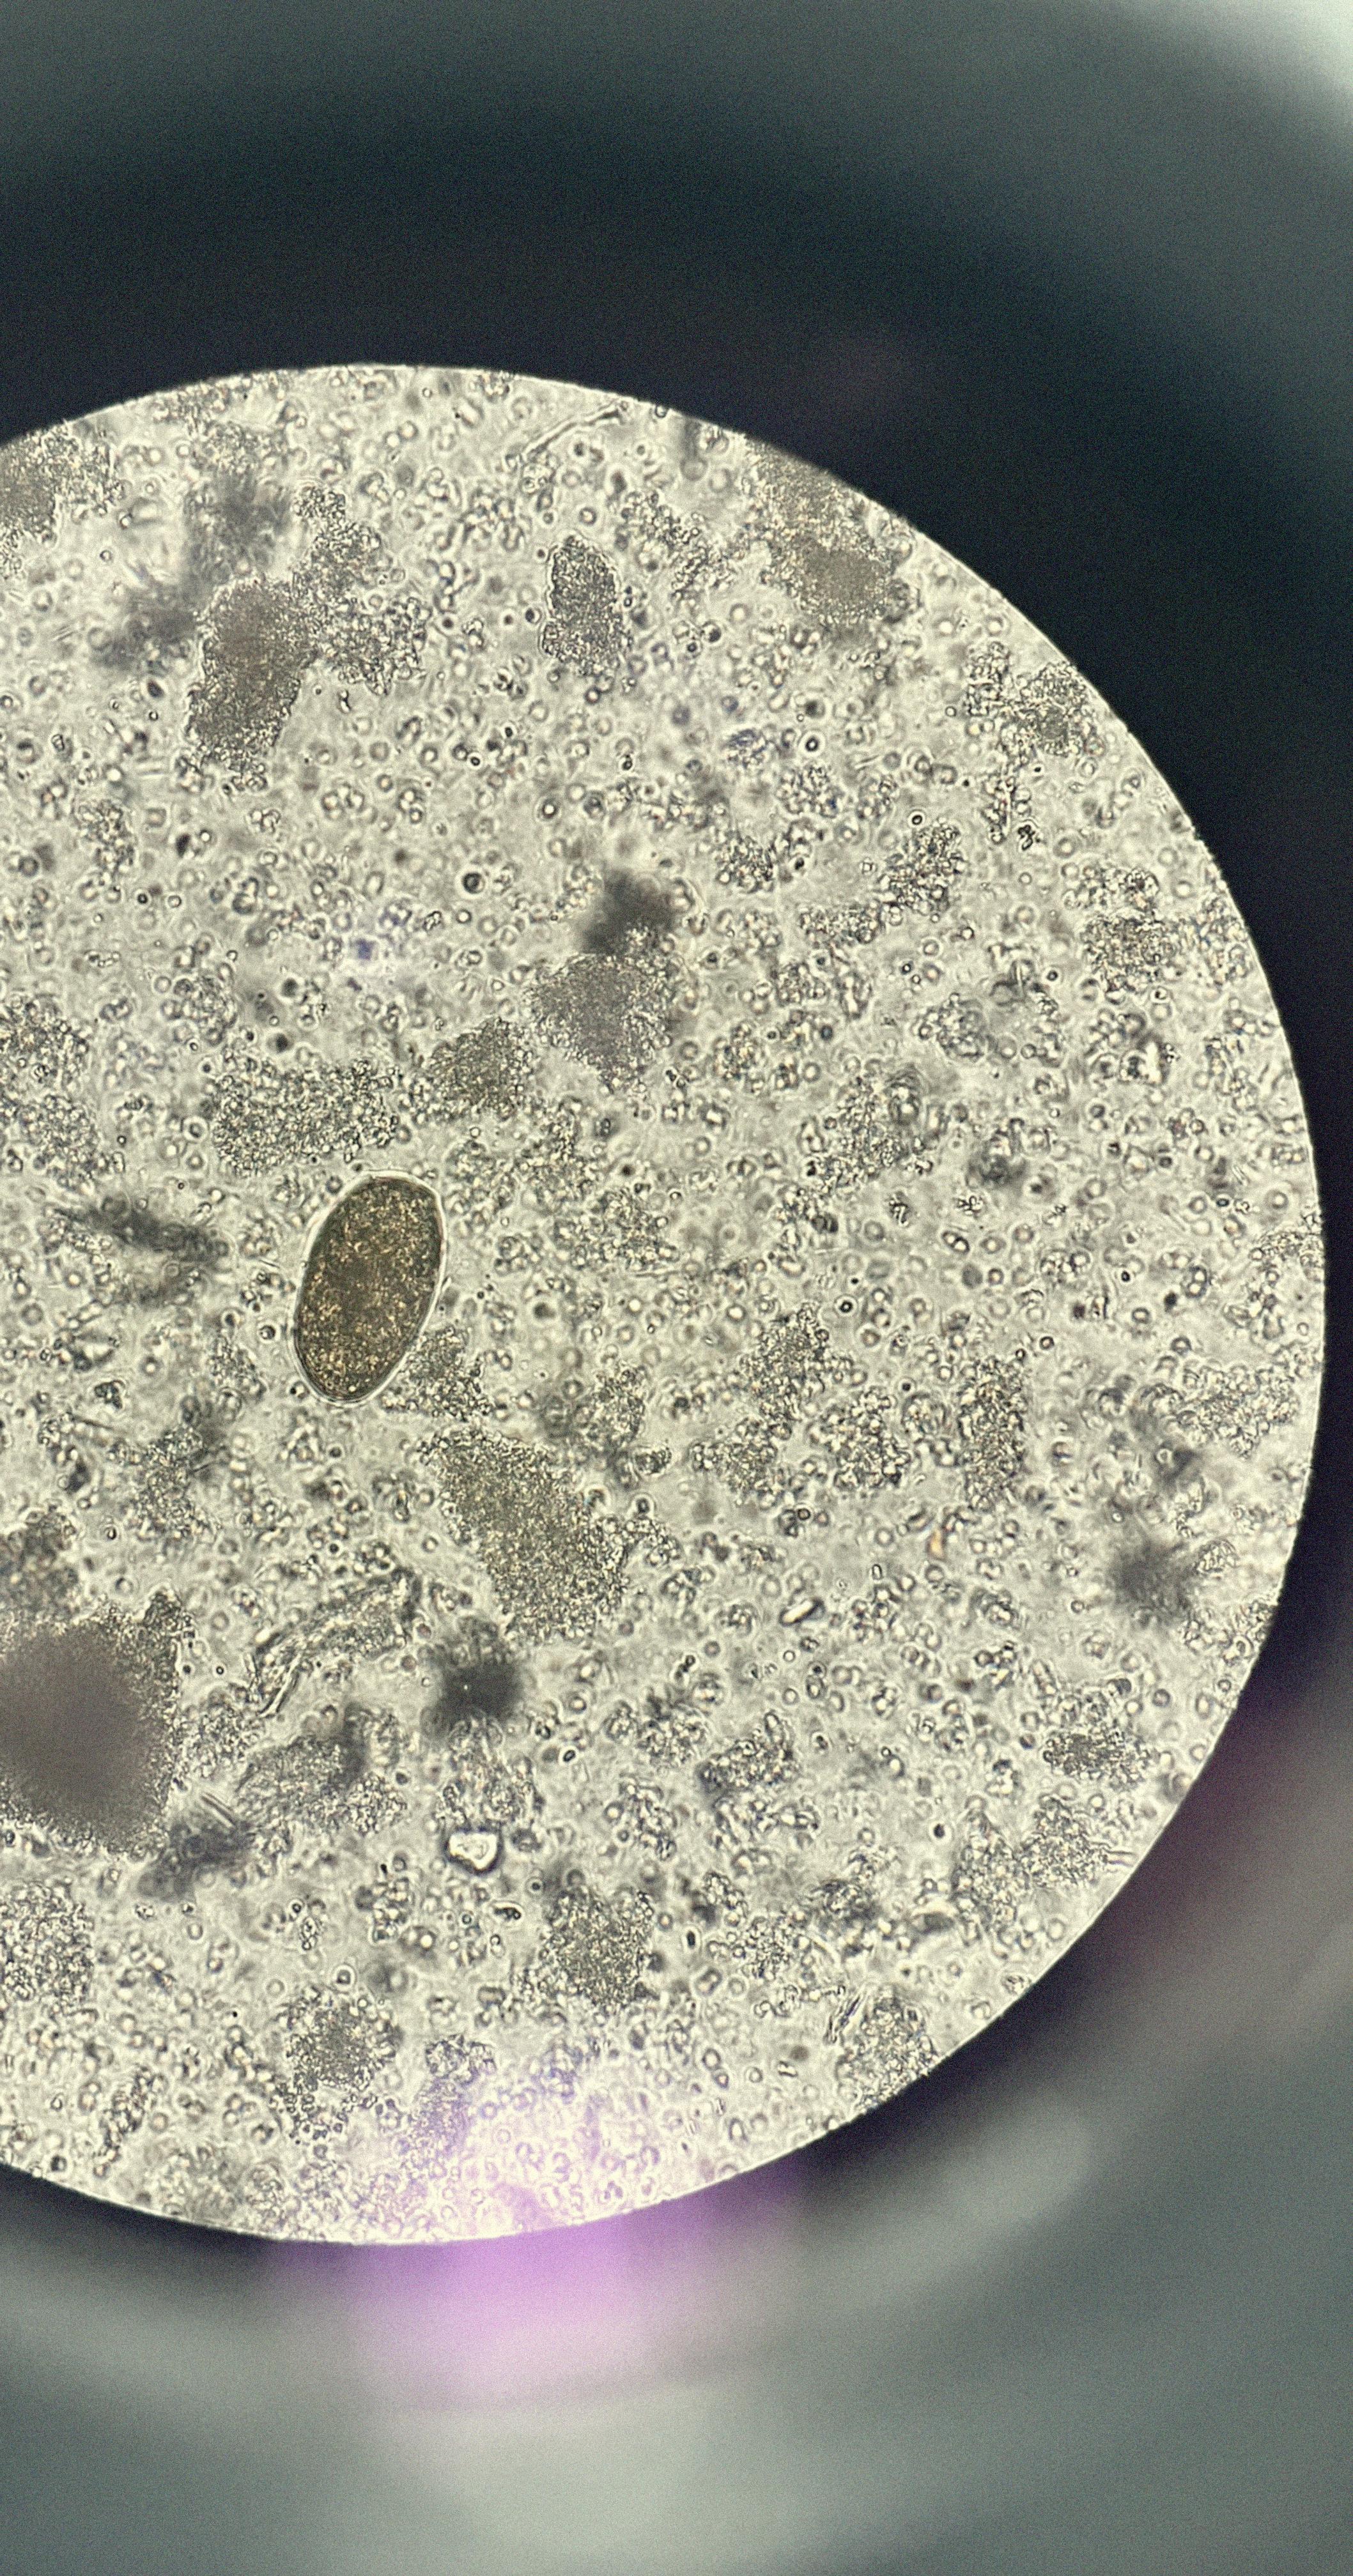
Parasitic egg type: Paragonimus spp